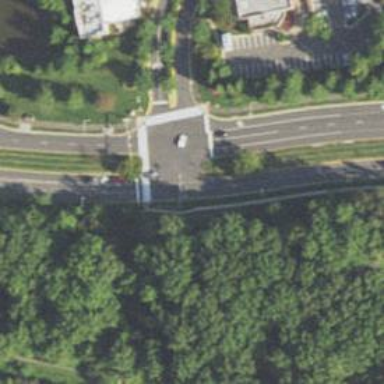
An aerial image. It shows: Crossing on asphalt path.